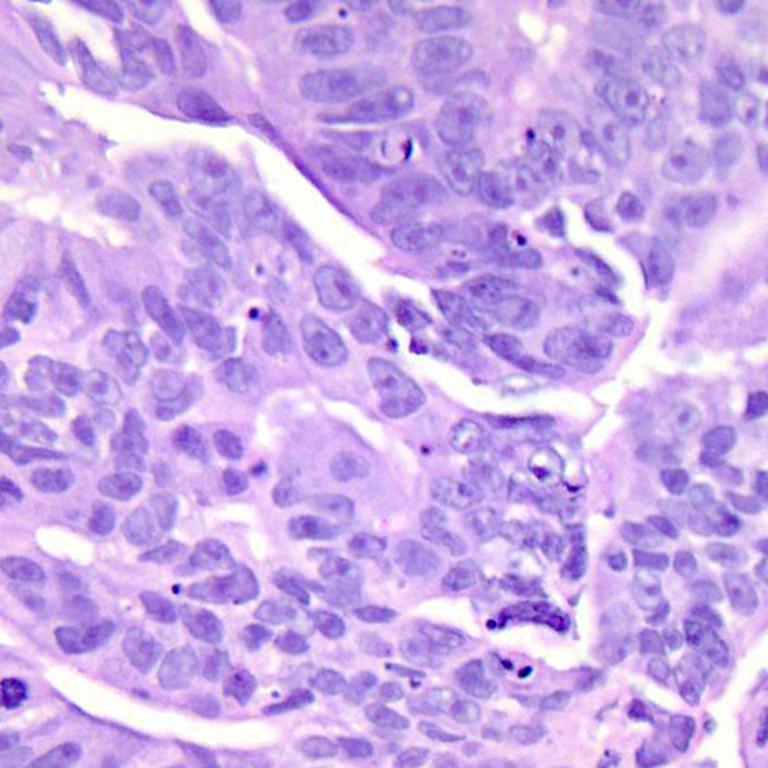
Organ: colon
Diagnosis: adenocarcinomas